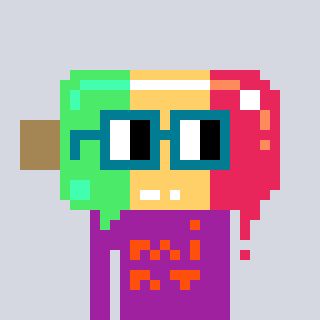
a pixel art character with square dark green glasses, a icepop-shaped head and a magenta-colored body on a cool background